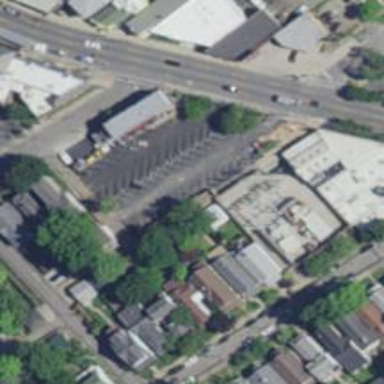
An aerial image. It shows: Alley classified as service road.